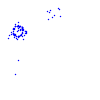
Particle: kaon